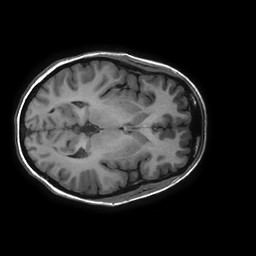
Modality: T1w
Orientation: axial
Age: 25
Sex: female
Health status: healthy
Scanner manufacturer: ge
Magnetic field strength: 3 T
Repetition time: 0.00824 s
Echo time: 0.003108 s